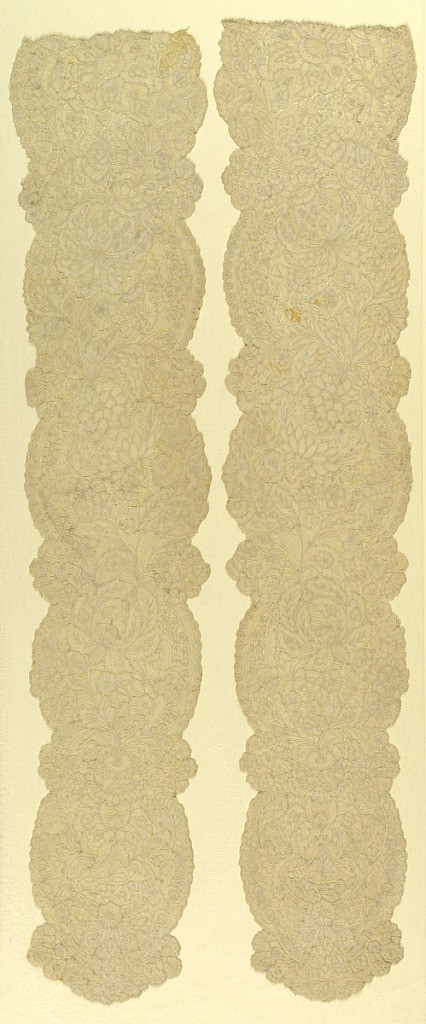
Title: Cap streamers
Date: ca. 1730
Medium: linen Technique: bobbin lace, Brussels style
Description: Brussels-style lace in a design that consists of asymmetric, dense pattern of floral and foliated forms containing in undulating ovals, connected by narrow serpentine bands and floral clusters.